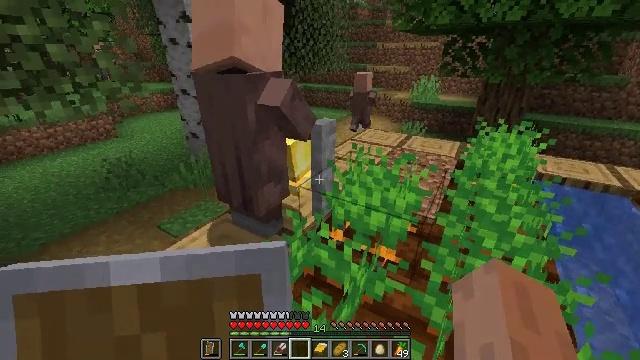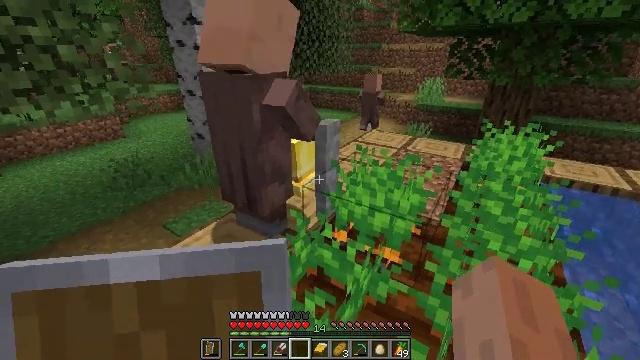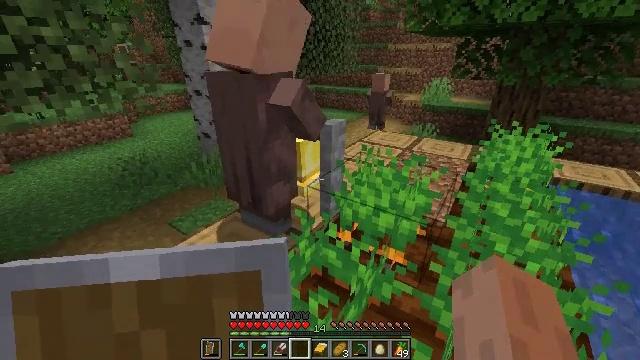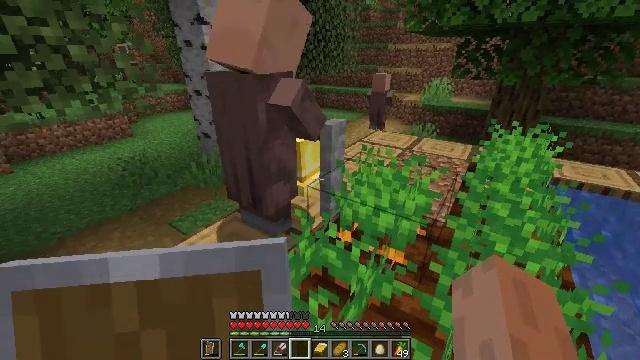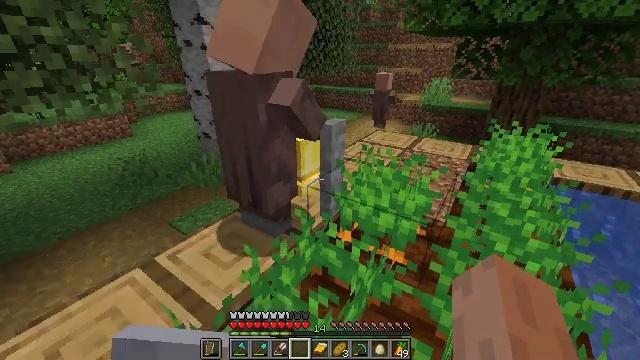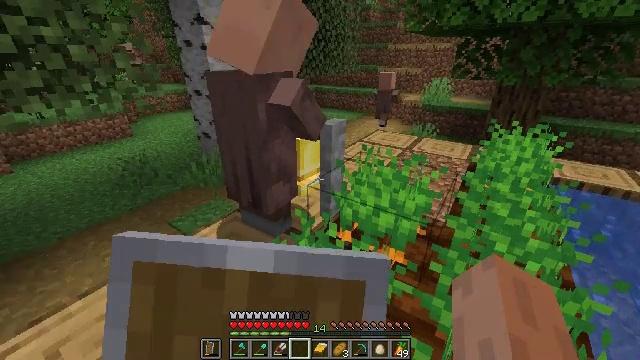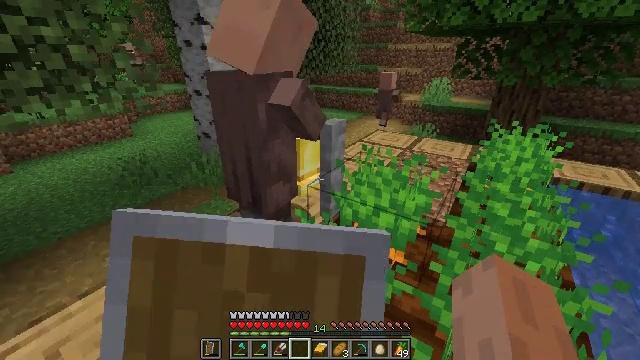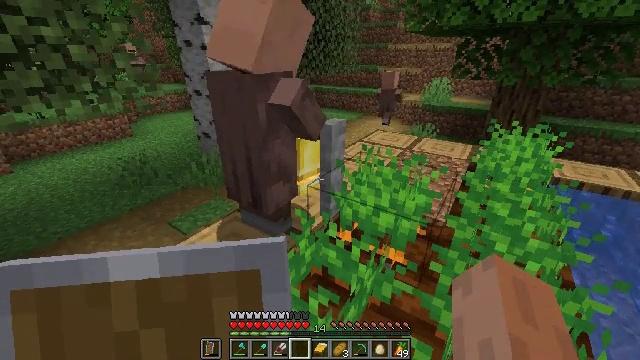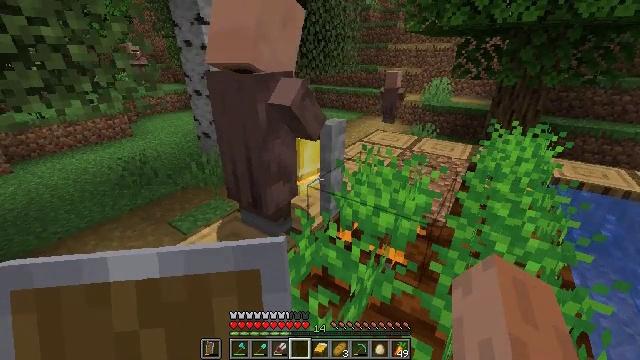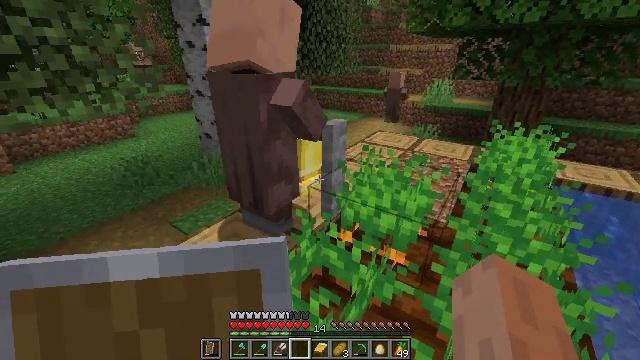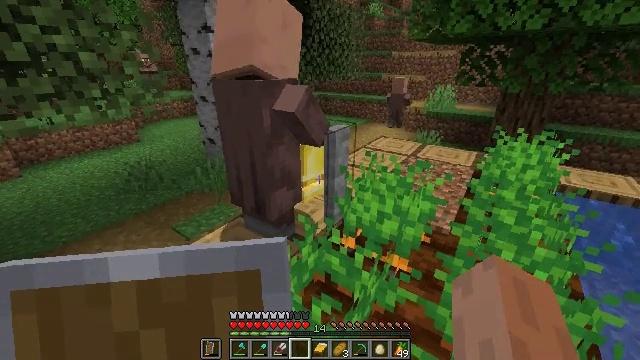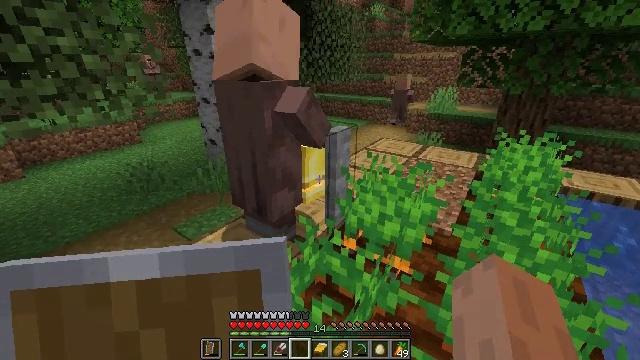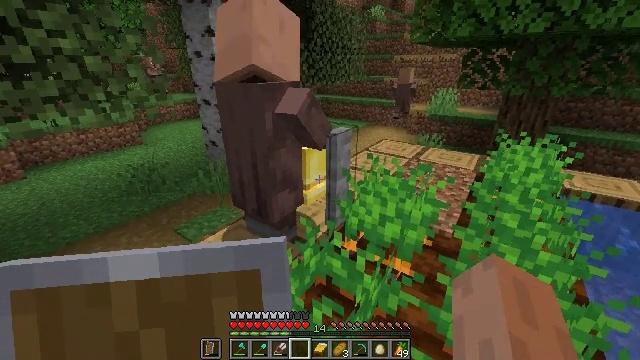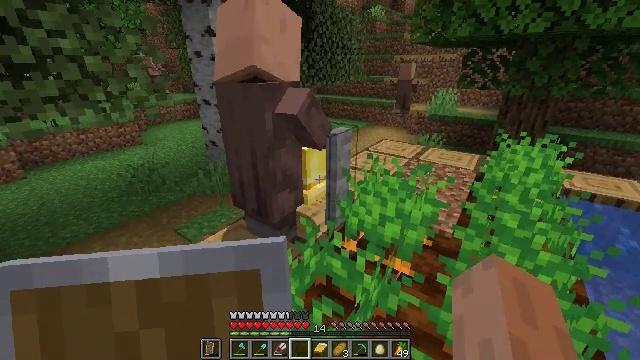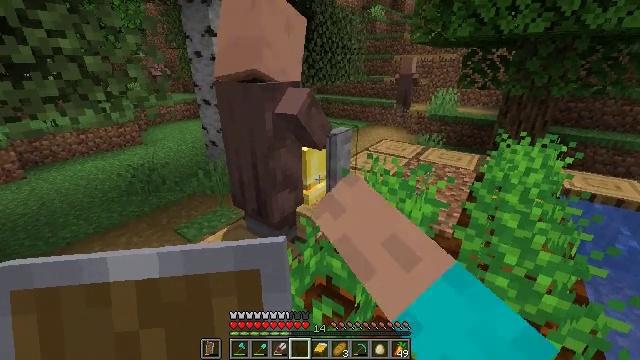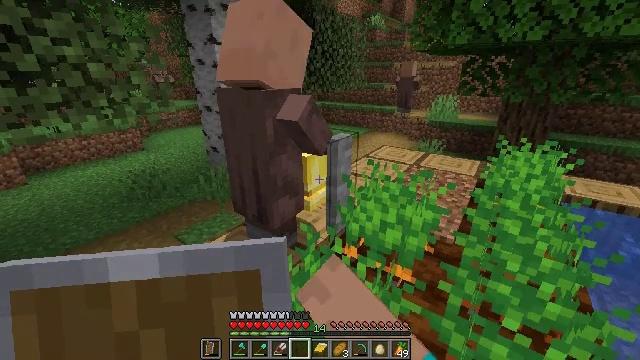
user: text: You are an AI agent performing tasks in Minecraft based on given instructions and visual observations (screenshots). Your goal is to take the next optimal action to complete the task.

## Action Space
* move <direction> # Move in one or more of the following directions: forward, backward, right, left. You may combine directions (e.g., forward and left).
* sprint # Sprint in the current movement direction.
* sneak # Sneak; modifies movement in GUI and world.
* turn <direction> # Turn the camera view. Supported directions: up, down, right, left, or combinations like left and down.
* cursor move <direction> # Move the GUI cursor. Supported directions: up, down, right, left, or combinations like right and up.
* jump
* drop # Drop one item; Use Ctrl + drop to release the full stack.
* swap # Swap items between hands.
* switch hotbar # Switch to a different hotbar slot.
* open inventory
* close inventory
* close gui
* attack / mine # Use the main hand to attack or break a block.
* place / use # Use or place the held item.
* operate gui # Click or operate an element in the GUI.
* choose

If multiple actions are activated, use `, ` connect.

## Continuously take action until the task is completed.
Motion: motion action
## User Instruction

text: Break the bell in the village.
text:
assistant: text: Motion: turn left
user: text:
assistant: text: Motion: turn left
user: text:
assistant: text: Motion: no_op
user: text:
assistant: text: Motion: use / place
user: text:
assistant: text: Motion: use / place
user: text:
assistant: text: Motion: use / place
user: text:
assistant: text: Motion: no_op
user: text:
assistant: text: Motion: no_op
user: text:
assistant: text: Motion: no_op
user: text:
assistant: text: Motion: turn up
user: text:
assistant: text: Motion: no_op
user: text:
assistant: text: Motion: no_op
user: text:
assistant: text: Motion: use / place
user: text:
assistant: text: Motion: use / place
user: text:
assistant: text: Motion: turn up, use / place
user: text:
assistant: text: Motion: no_op
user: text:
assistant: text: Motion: no_op
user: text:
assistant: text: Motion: no_op
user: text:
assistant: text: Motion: no_op
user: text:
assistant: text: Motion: no_op
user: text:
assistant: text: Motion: no_op
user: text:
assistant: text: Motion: no_op
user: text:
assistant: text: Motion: no_op
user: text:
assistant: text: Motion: use / place
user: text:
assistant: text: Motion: use / place
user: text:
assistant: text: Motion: use / place
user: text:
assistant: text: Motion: use / place
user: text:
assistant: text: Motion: no_op
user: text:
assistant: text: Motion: no_op
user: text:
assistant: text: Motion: no_op